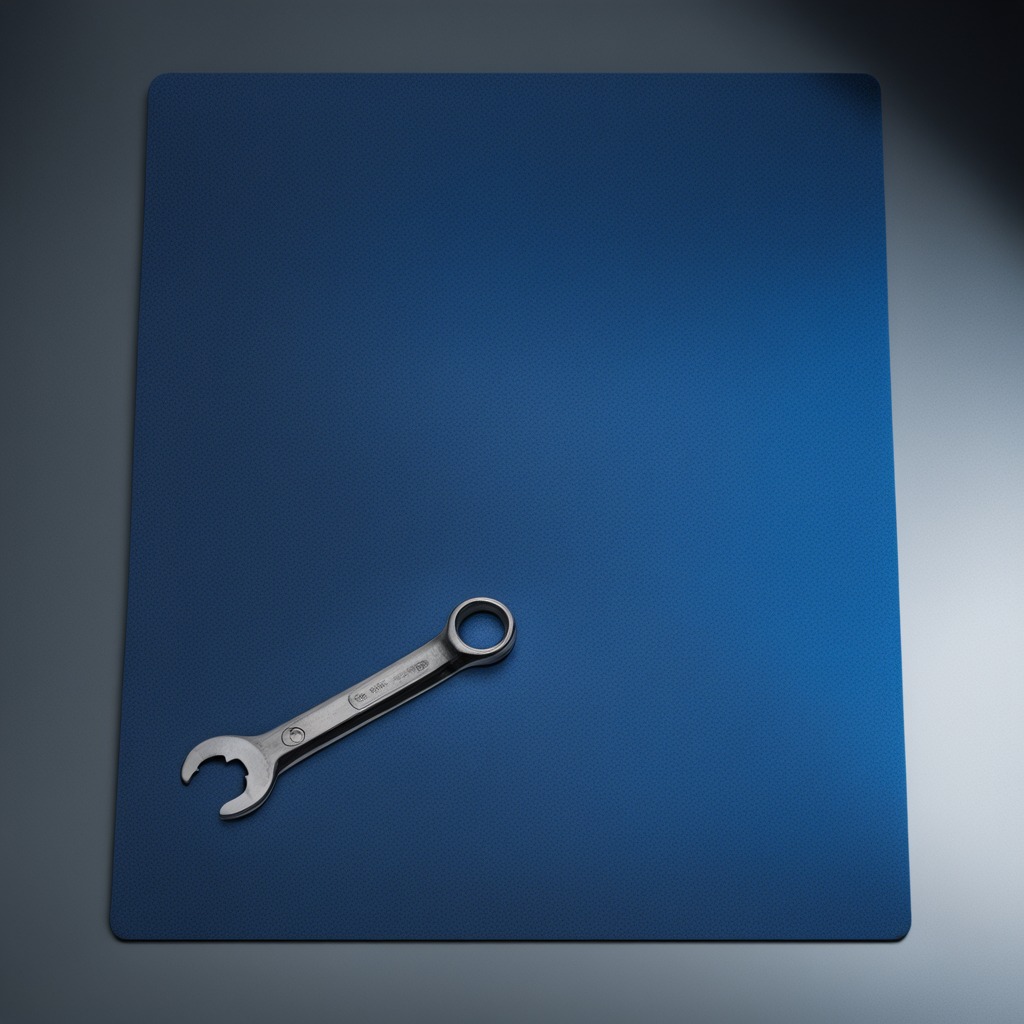
An wrench is lying on a clean granite tabletop covered with a blue rubber mat inside a workshop under bright overhead lighting crisp shadows high clarity worn but beneath the mat